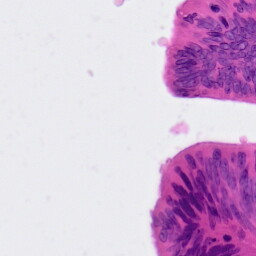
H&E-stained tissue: Colon